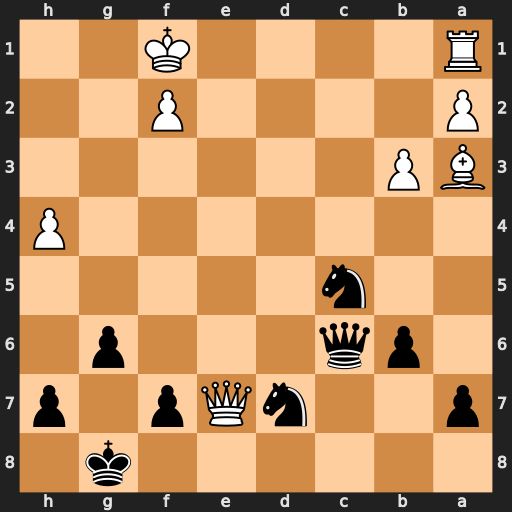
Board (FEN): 6k1/p2nQp1p/1pq3p1/2n5/7P/BP6/P4P2/R4K2
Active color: b
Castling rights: -
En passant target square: -
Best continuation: Qh1+ Ke2 Qxa1